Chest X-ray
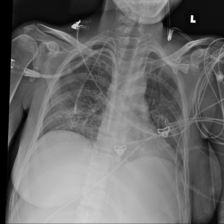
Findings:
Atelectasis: negative
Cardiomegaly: negative
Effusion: negative
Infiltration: negative
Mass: negative
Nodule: negative
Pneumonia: negative
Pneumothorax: negative
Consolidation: negative
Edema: negative
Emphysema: negative
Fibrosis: negative
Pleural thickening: negative
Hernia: negative